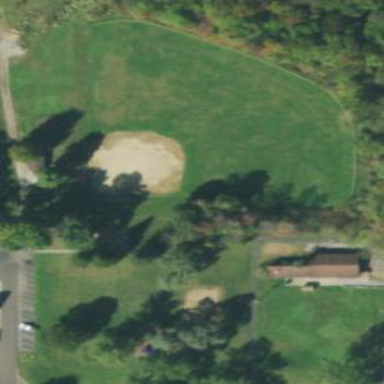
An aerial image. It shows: Baseball pitch for leisure and sports activities.